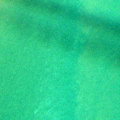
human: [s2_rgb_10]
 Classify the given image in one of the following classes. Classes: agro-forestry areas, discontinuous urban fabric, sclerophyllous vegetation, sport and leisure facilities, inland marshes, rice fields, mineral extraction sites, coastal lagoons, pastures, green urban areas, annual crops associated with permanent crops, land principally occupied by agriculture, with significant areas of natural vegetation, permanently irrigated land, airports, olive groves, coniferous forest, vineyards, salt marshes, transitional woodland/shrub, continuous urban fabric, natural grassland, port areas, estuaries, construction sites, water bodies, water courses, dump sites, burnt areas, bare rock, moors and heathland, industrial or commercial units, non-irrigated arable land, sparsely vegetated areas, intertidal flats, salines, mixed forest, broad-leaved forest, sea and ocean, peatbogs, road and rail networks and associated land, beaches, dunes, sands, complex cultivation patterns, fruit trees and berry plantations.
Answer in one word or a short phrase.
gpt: sea and ocean